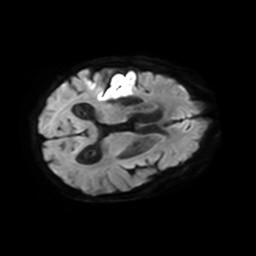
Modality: TRACE
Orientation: axial
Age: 78
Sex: female
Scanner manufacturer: philips
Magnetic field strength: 3 T
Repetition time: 3.076 s
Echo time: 0.076 s